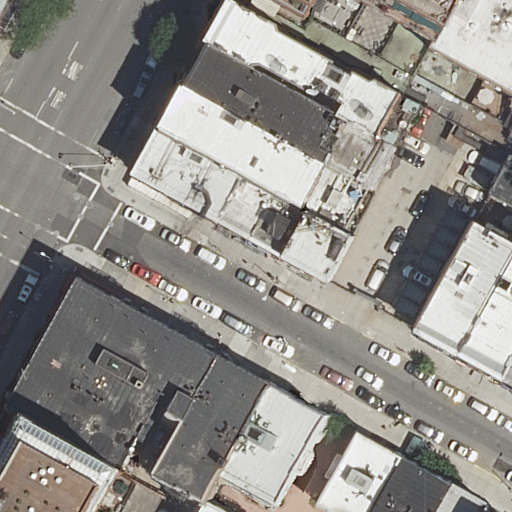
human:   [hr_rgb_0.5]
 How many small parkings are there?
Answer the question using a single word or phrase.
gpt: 0

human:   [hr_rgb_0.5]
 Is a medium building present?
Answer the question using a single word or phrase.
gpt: yes

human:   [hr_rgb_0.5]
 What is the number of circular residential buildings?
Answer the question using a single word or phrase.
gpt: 0

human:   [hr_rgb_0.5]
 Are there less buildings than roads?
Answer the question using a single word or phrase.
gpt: no

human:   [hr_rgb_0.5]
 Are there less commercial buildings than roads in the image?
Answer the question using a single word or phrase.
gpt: yes

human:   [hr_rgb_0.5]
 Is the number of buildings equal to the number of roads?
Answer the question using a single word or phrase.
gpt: no

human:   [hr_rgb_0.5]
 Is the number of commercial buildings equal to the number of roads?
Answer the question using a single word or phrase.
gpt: no

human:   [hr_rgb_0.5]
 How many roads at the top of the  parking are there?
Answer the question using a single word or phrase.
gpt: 2

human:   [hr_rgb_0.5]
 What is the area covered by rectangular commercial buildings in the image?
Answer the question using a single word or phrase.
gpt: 0m2

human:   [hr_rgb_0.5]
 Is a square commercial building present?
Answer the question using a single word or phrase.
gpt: no

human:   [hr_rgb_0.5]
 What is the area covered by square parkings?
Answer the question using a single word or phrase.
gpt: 0m2

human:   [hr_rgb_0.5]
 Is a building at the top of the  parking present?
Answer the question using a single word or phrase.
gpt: yes

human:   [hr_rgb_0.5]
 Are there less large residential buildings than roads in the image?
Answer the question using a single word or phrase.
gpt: yes

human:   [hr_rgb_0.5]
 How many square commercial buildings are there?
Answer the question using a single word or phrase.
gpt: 0

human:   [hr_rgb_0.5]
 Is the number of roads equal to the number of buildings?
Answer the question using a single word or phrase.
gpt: no

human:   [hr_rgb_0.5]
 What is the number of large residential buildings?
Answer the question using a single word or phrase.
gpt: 3

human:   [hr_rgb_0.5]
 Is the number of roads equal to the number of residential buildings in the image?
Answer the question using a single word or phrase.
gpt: no

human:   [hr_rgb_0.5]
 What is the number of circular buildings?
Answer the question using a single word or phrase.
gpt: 0

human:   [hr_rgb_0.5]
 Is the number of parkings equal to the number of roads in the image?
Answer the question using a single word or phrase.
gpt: no

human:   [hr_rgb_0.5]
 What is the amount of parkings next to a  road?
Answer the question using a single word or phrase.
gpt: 1

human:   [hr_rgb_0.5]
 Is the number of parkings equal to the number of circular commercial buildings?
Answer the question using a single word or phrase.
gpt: no

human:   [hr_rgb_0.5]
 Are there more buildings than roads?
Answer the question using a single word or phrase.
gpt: yes

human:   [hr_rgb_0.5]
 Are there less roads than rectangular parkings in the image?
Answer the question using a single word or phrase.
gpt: no

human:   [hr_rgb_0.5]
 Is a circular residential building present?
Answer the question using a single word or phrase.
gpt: no

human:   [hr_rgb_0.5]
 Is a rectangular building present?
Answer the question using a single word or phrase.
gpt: yes

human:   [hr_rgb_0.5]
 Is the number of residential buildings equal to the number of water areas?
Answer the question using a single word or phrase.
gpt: no

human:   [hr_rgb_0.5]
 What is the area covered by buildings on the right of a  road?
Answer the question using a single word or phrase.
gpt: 3750m2

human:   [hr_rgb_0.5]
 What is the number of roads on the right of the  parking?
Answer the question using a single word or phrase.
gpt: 0

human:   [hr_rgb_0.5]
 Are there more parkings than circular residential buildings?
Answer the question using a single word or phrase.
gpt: yes

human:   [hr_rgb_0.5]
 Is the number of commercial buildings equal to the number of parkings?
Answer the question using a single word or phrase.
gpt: no

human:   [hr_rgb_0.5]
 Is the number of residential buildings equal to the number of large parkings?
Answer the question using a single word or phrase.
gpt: no

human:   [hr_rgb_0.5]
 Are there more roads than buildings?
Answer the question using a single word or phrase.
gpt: no

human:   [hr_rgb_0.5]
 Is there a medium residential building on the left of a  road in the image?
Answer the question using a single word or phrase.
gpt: yes

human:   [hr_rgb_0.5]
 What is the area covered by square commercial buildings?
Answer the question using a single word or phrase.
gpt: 0m2

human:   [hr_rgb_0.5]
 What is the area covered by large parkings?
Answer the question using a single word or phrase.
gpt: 853m2

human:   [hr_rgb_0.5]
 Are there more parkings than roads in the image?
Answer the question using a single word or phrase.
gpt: no